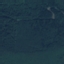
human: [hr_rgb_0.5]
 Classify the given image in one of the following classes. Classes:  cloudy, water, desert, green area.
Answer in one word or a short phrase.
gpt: green area